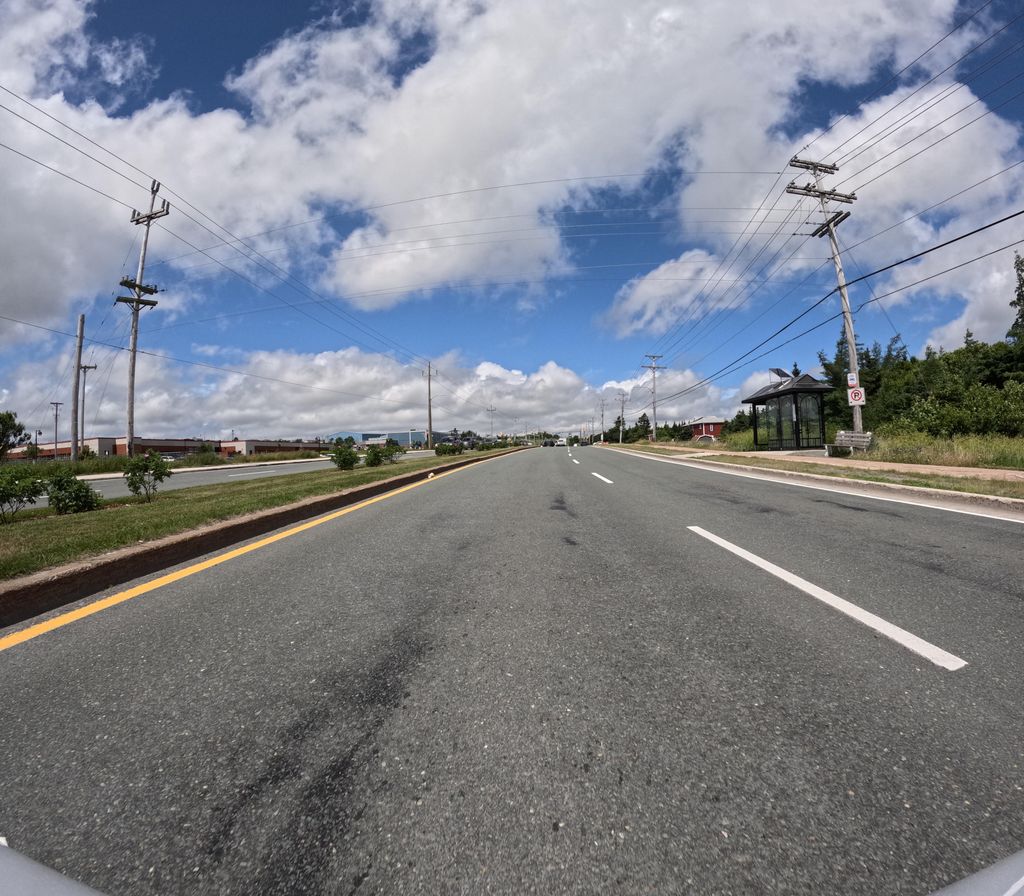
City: st_johns